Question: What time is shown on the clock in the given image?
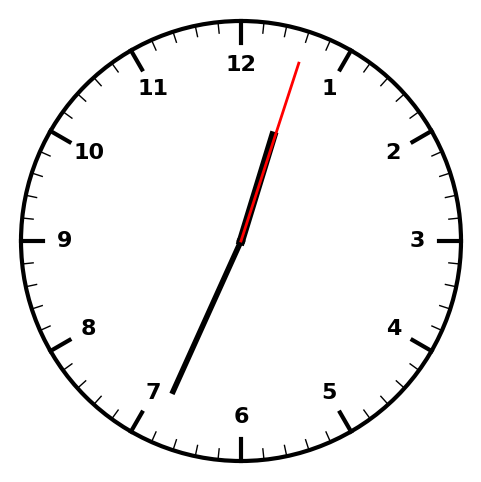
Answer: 12:34:03